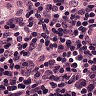
Metastatic tissue present: no